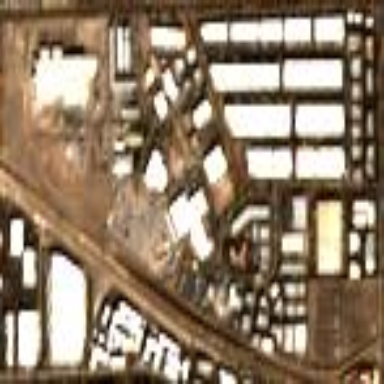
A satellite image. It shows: Industrial area.